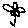
Label: flower